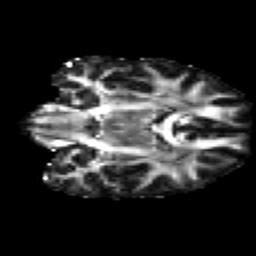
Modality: FA
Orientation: coronal
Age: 30
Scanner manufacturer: siemens
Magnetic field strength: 3 T
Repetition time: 2.2 s
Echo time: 0.084 s